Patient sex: F
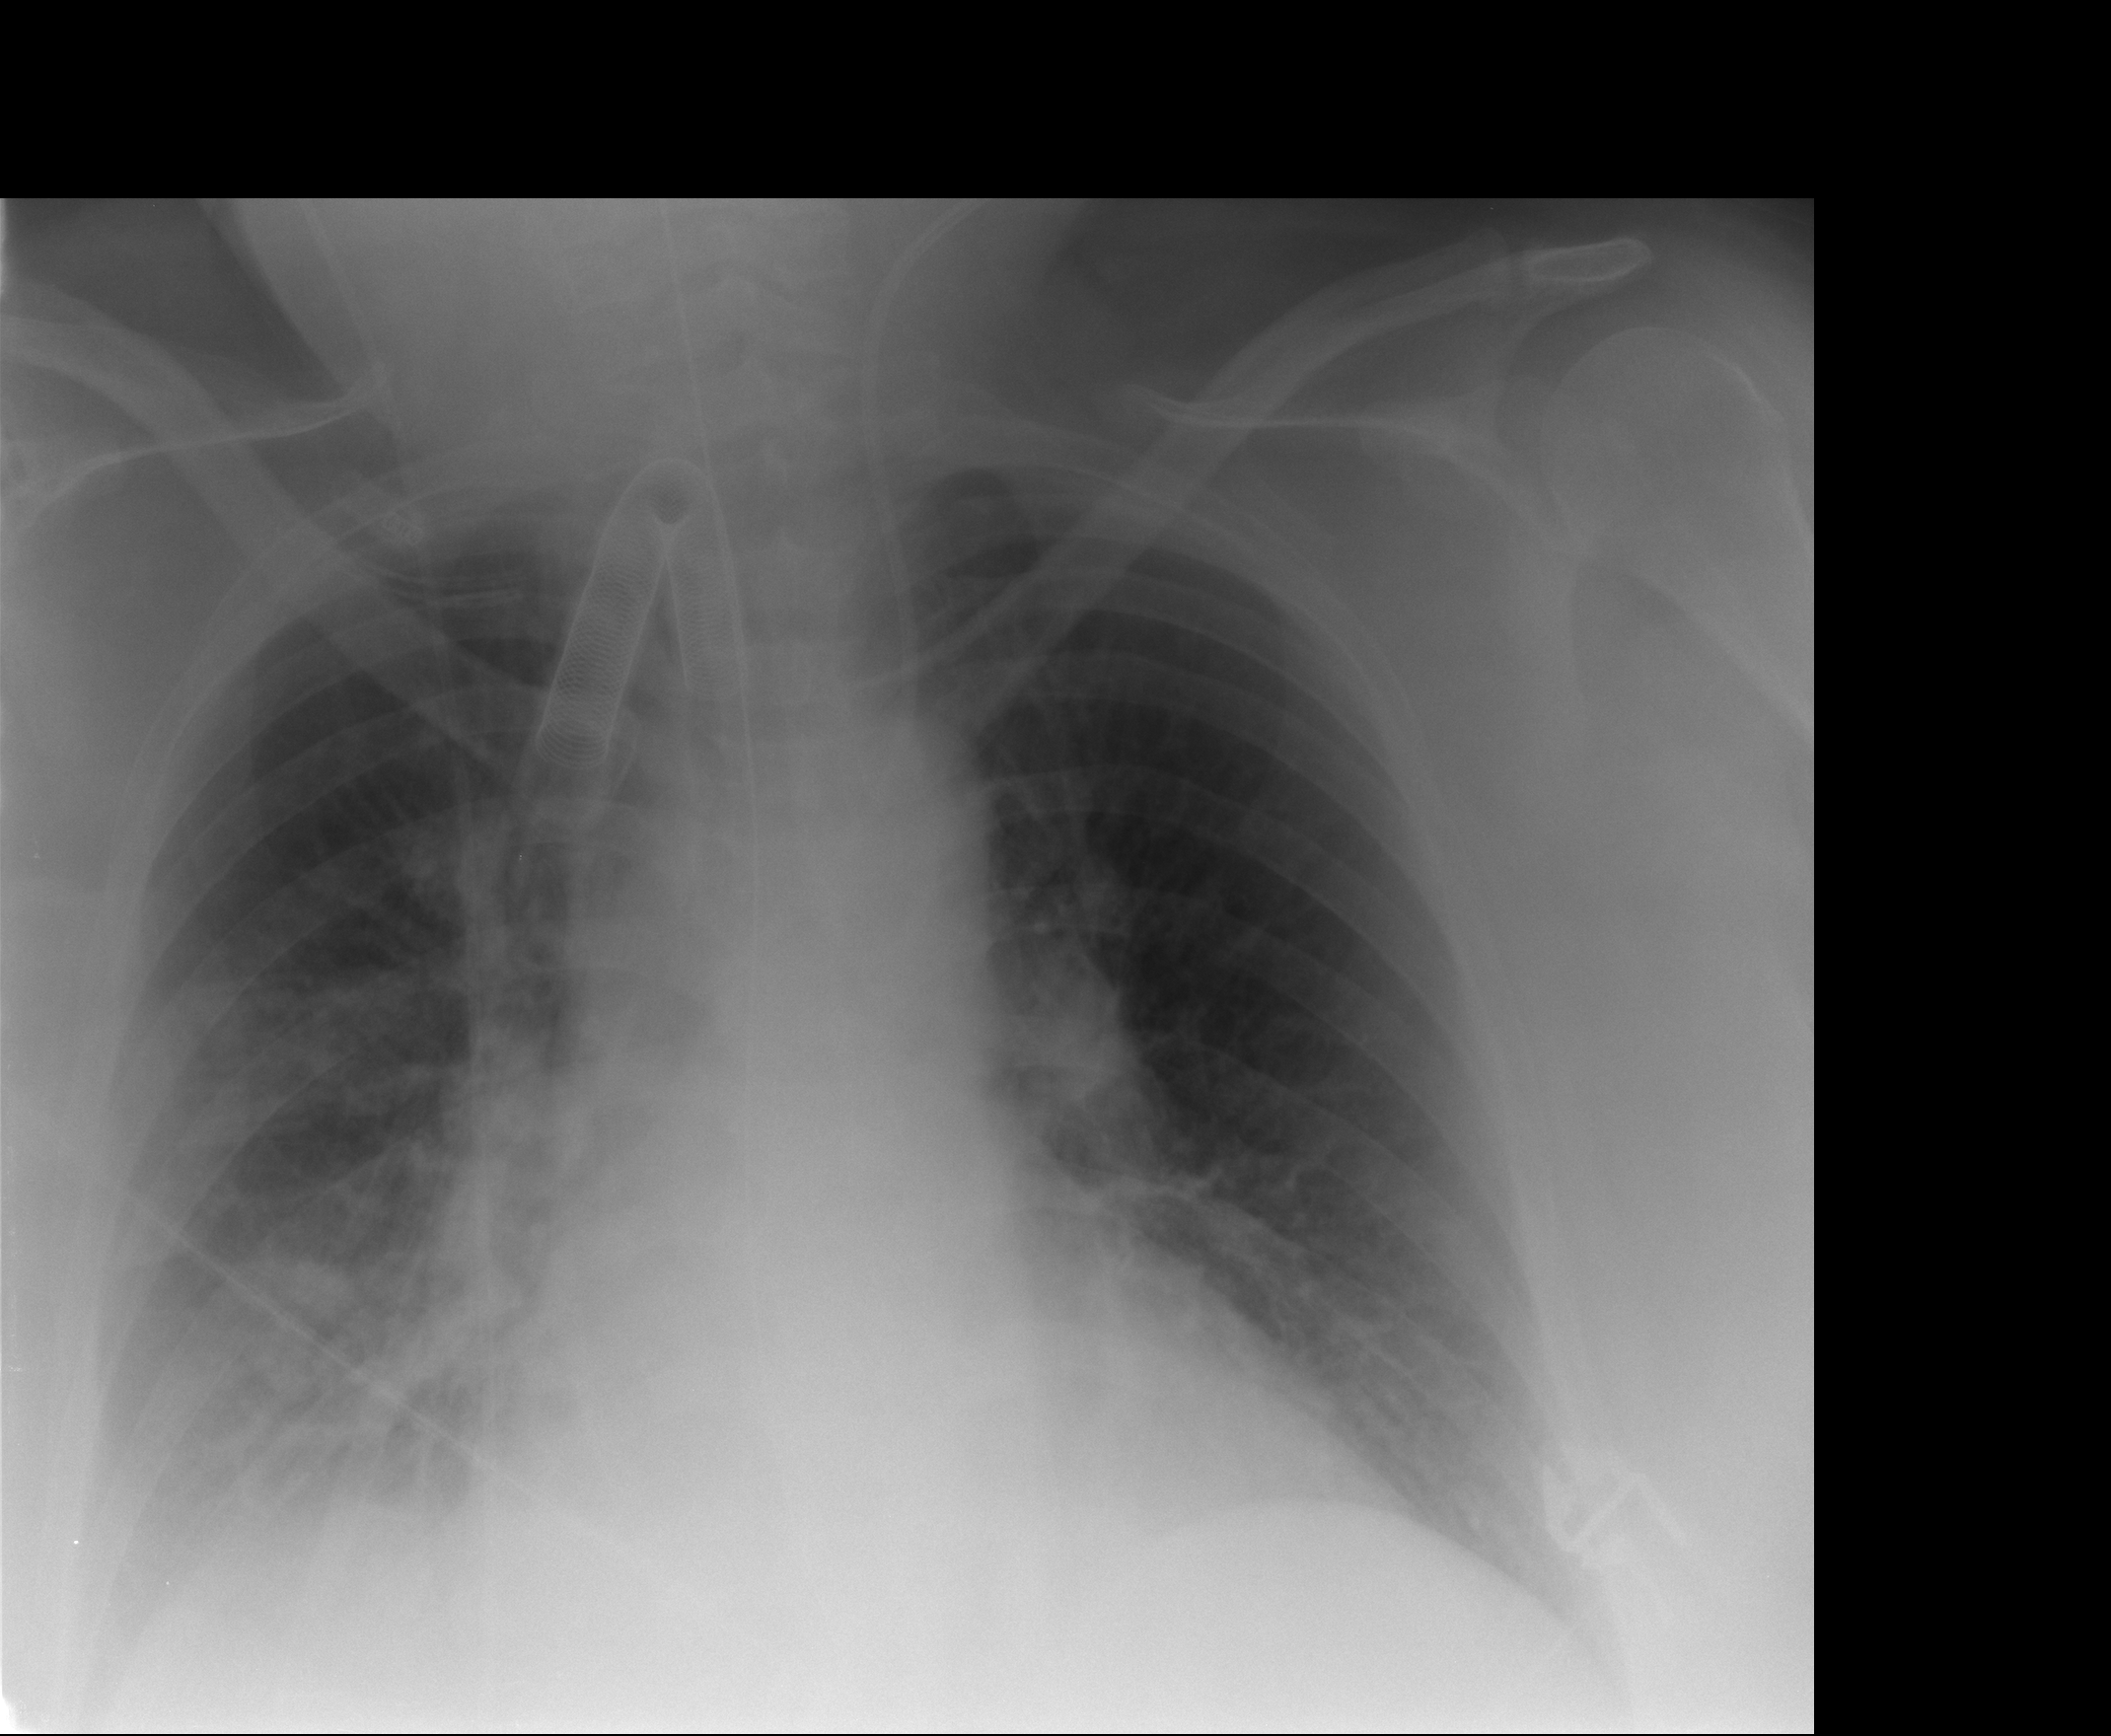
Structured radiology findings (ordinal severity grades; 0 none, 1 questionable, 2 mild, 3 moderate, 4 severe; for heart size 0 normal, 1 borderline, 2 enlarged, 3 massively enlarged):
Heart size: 2
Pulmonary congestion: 2
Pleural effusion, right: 2
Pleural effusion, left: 0
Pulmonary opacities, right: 0
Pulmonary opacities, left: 0
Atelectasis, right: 2
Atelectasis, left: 0